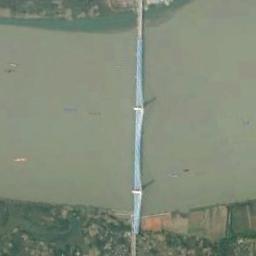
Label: bridge